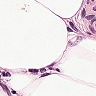
Metastatic tissue present: no